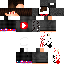
A male human skin with dark skin, wearing brown long hair dressed in a black tshirt and black pants, featuring a closed mouth.